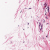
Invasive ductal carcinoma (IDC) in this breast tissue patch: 0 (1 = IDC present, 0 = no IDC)